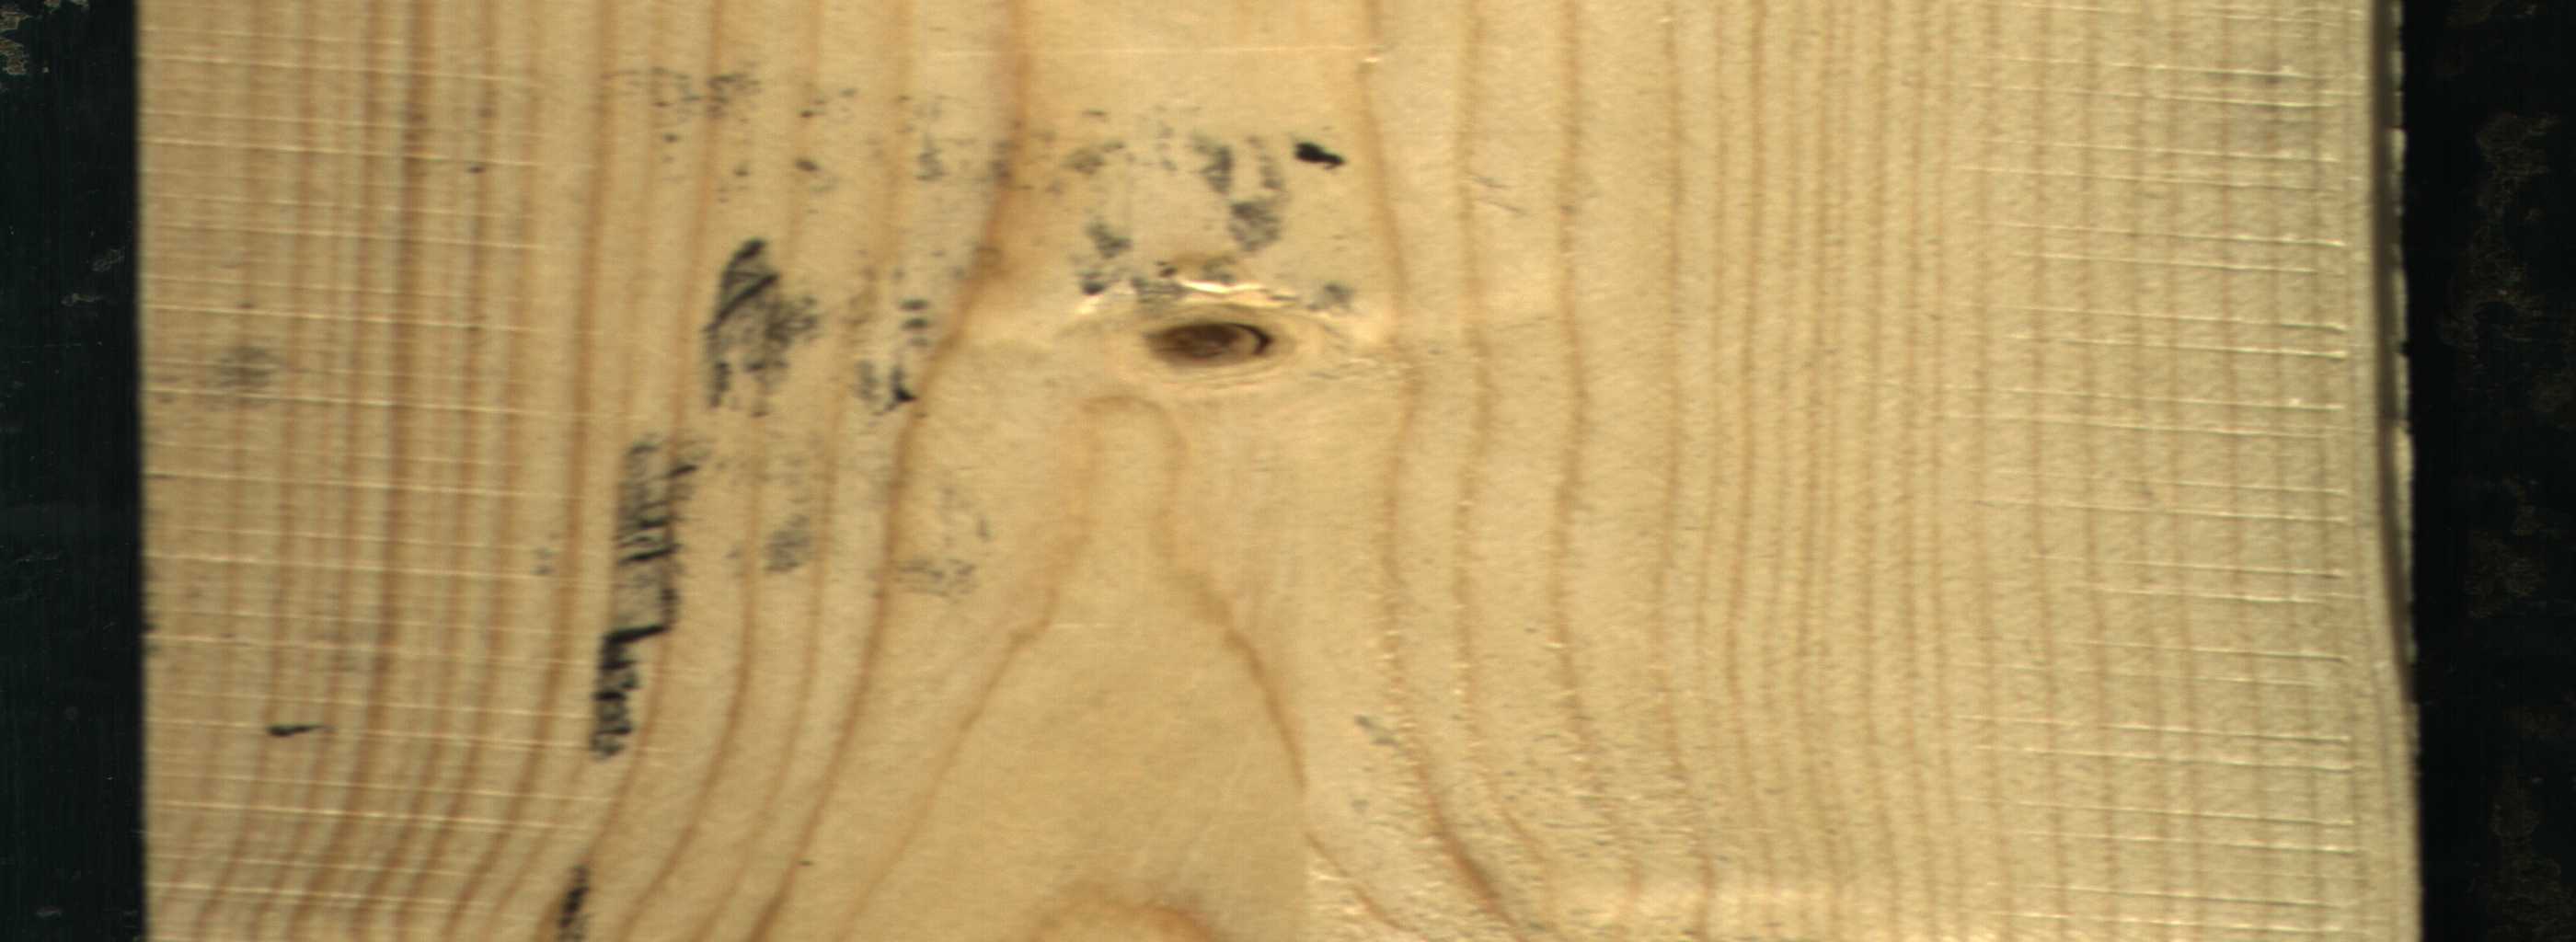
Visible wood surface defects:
Dead_Knot